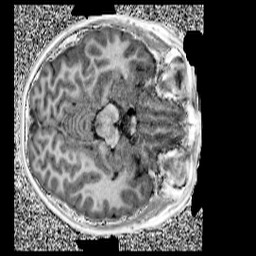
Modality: UNIT1
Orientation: axial
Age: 10
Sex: male
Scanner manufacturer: siemens
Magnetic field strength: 3 T
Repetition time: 4 s
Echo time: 0.00299 s